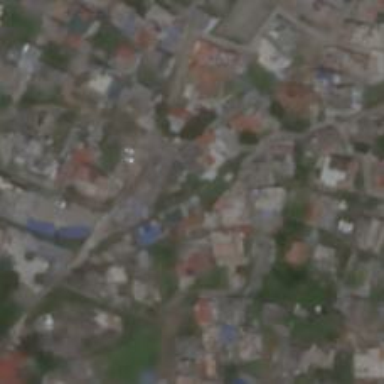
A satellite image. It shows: Residential building.